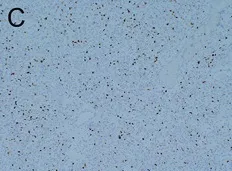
The Ki-67 index was ~20% (C).
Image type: pathology (immunostaining)